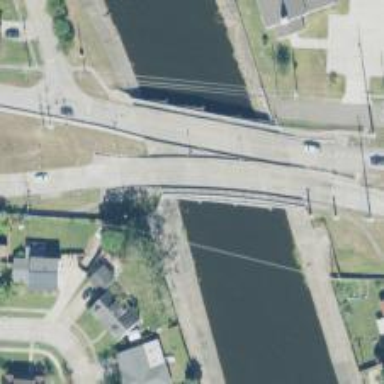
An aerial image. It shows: Culvert tunnel crossing over canal.